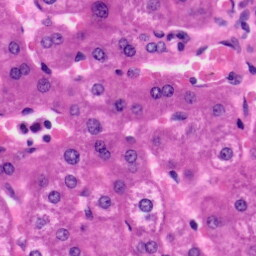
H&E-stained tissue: Liver